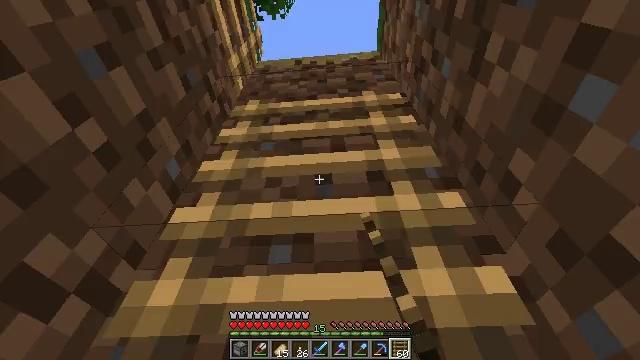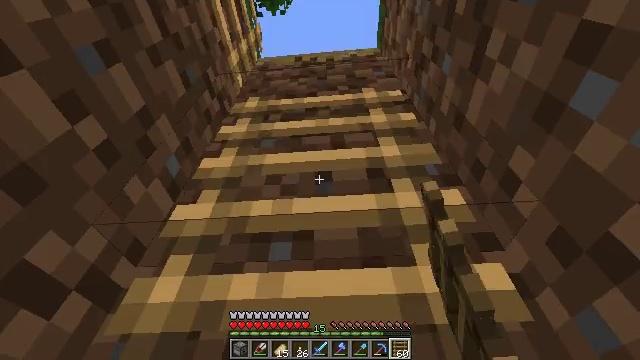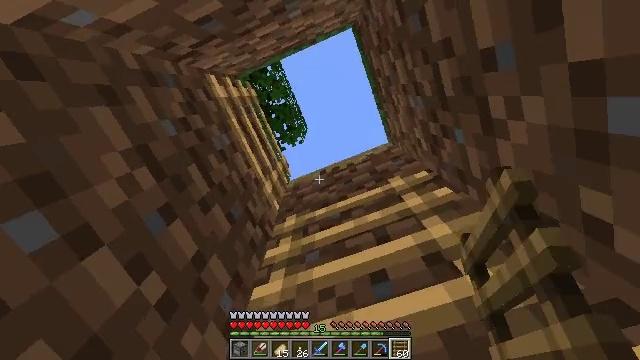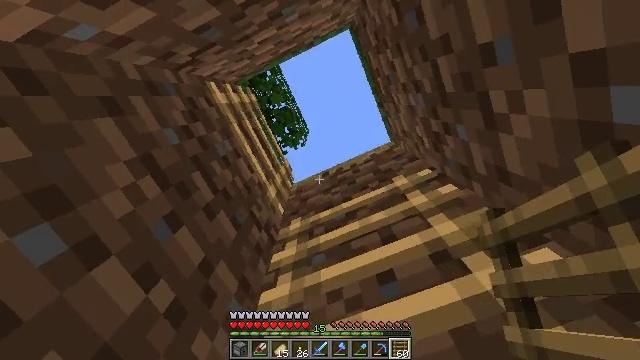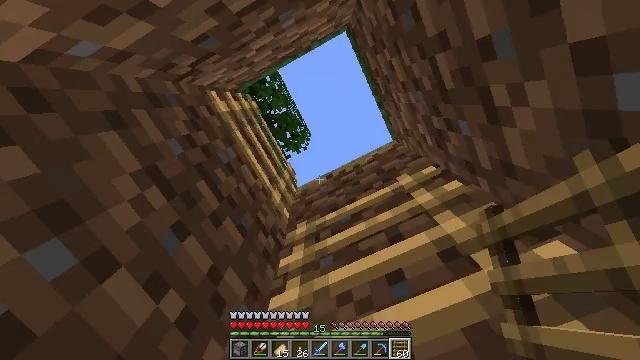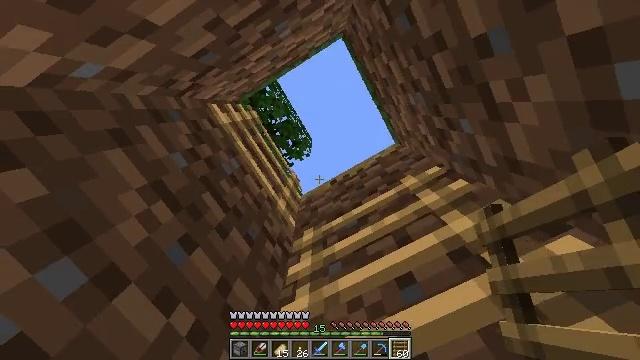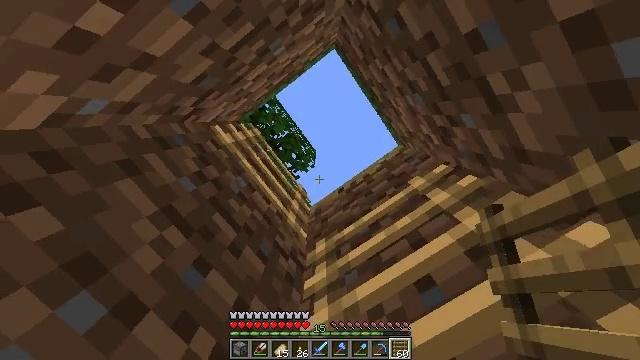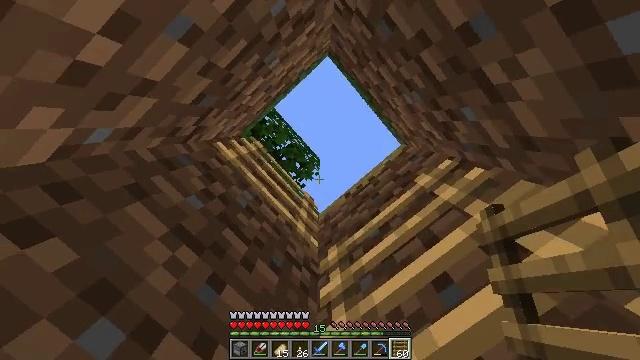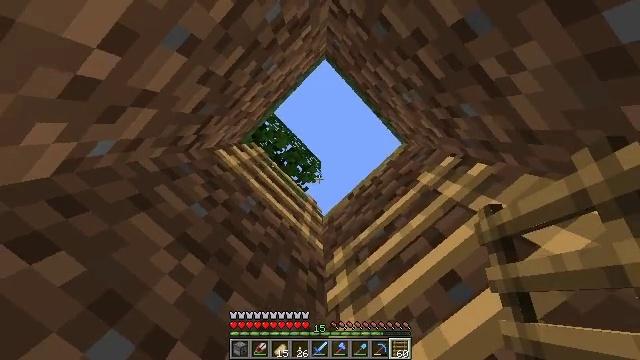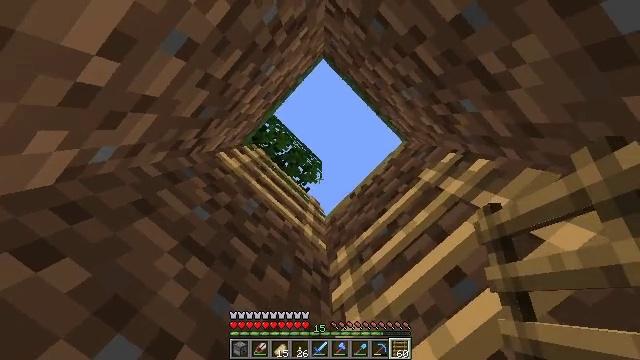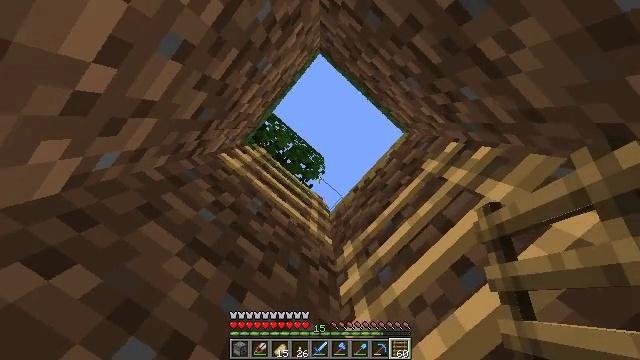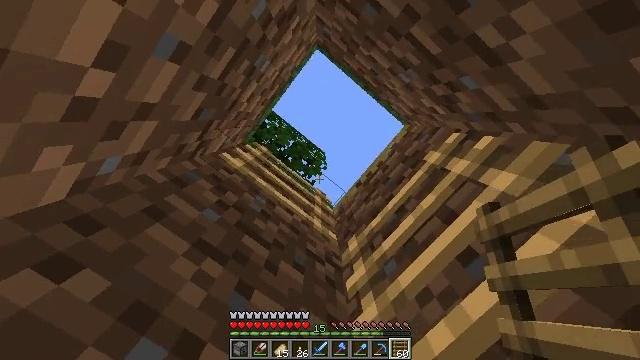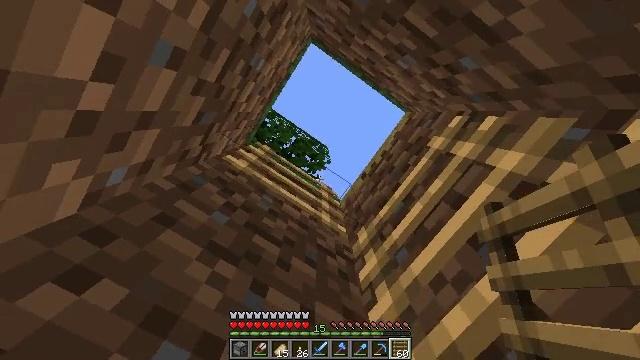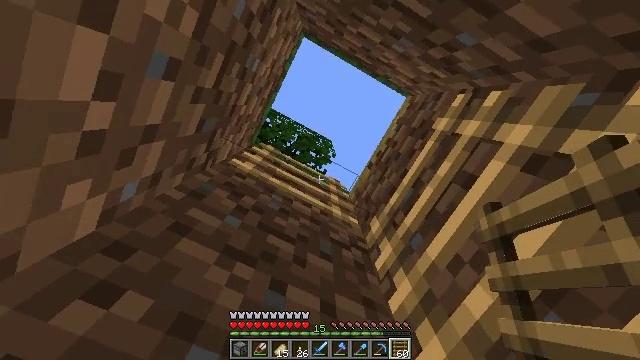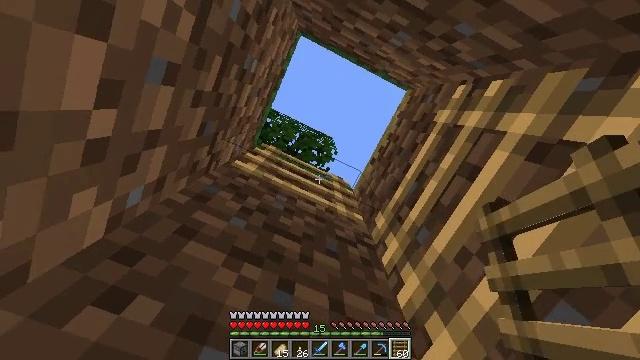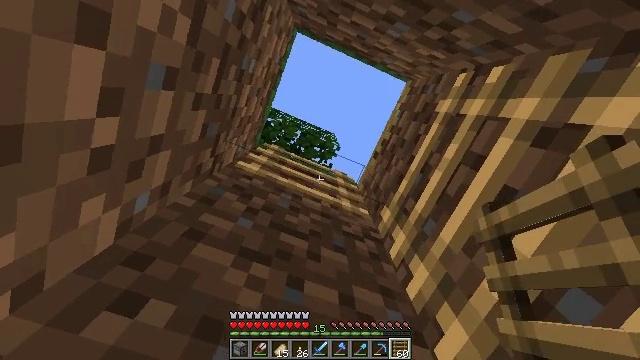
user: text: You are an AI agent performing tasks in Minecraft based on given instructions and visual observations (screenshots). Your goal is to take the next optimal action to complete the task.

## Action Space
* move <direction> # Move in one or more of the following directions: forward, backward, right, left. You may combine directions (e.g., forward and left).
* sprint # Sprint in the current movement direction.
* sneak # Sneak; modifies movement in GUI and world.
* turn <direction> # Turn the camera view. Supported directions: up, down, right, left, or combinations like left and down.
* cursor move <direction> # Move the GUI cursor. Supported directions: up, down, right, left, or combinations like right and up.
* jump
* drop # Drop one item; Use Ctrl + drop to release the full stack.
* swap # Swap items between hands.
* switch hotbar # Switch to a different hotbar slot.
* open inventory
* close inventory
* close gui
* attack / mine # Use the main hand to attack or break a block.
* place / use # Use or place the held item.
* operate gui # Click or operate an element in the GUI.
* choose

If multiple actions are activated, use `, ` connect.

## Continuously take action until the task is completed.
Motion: motion action
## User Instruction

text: Disassemble the ladder.
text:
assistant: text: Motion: no_op
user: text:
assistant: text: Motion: turn left and up
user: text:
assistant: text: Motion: turn left
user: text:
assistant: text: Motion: turn left
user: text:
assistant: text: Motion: turn left and up
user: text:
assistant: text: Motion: turn left and up
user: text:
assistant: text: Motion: turn left and up
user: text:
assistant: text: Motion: turn left
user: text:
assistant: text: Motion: turn left
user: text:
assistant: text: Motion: turn left
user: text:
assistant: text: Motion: turn left
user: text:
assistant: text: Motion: turn left and down
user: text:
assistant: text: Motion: turn left and down
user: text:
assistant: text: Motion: turn left
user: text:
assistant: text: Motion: turn left
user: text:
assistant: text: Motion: no_op
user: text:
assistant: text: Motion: no_op
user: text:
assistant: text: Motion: attack / mine
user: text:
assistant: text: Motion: attack / mine
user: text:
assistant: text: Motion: turn left, attack / mine
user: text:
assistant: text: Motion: turn left, attack / mine
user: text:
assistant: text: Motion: attack / mine
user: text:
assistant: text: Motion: attack / mine
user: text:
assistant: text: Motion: attack / mine
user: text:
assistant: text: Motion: no_op
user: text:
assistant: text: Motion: no_op
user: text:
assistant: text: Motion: no_op
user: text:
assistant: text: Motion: no_op
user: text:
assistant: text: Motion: no_op
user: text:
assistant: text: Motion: no_op